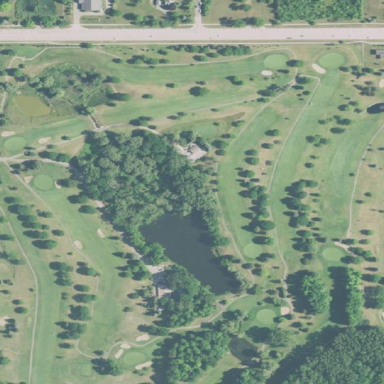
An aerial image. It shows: Golf course.